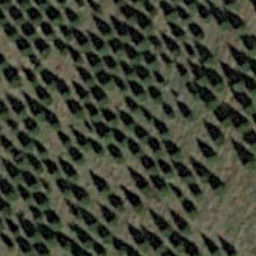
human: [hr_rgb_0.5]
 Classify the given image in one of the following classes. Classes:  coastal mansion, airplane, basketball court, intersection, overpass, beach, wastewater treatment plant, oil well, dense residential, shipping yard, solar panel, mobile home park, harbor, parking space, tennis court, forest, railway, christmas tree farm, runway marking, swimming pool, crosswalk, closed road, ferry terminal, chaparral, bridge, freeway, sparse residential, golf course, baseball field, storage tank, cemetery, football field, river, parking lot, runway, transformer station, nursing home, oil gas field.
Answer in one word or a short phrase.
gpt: christmas tree farm